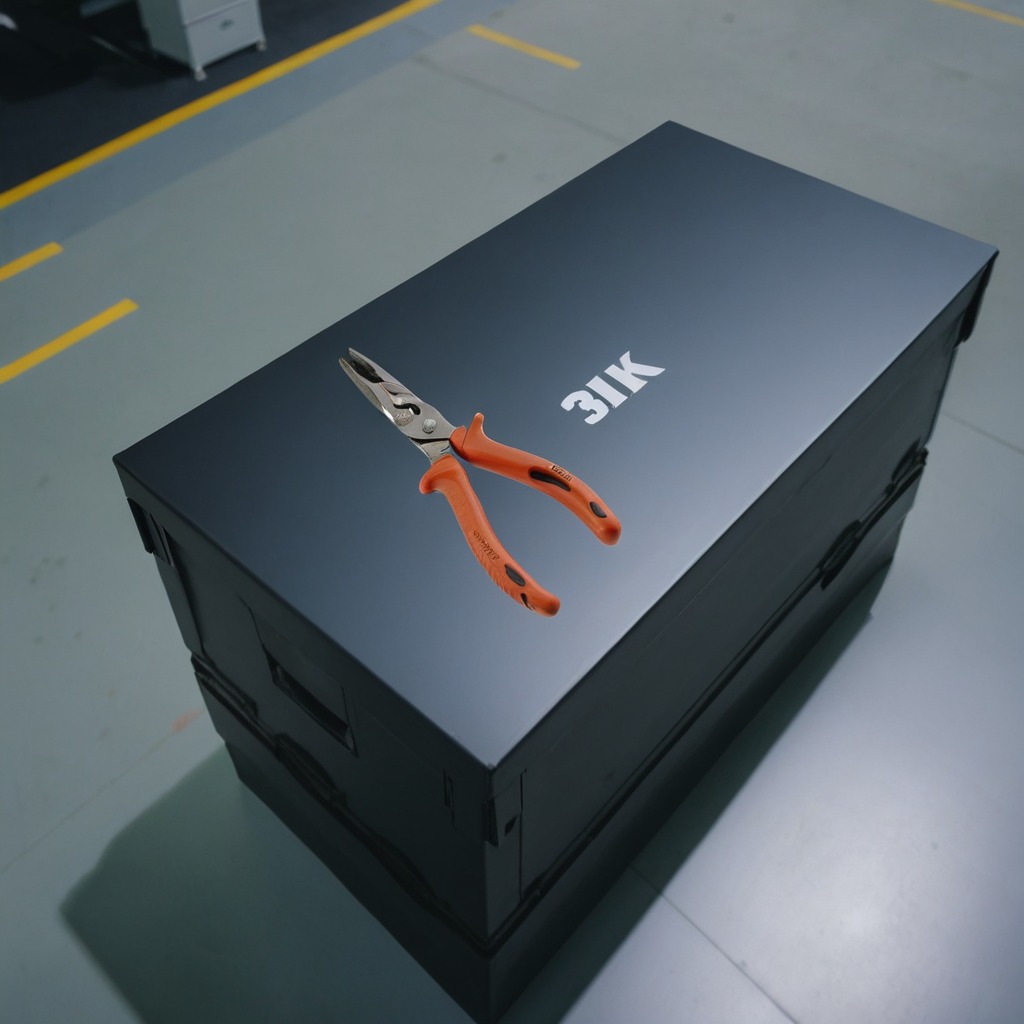
A plier is lying on the toolbox surface in the airplane hangar workshop.